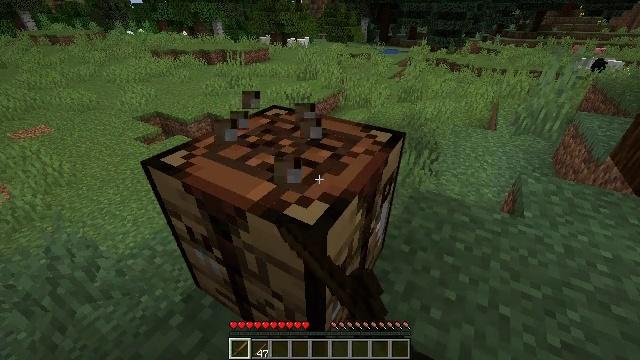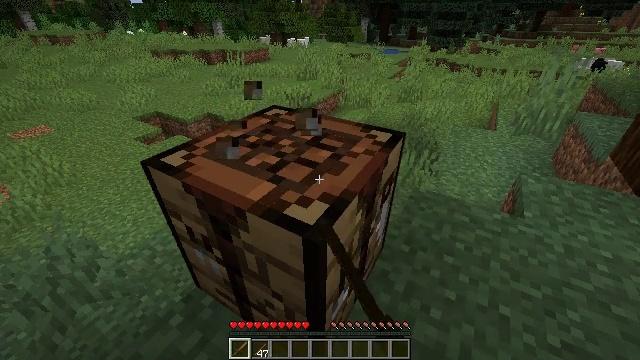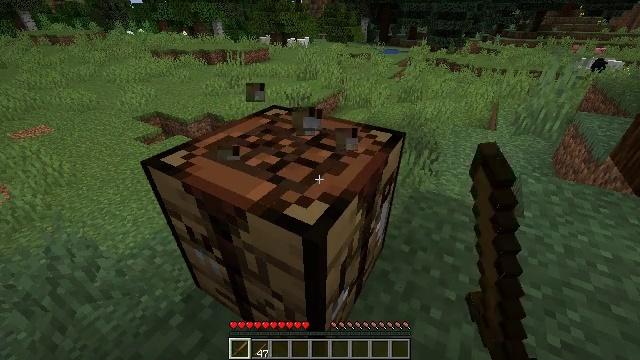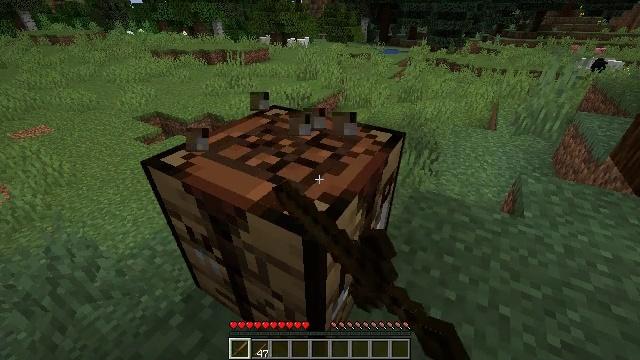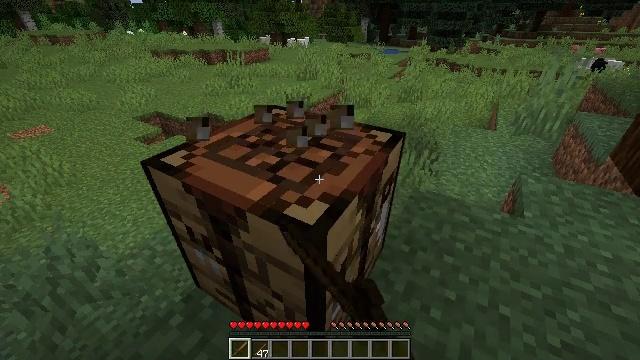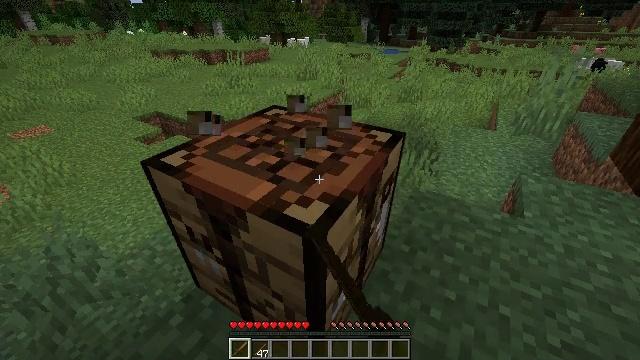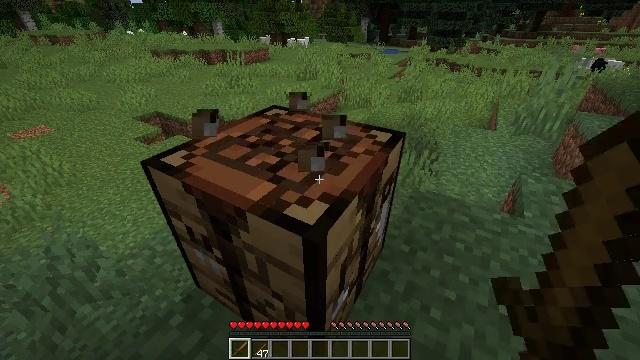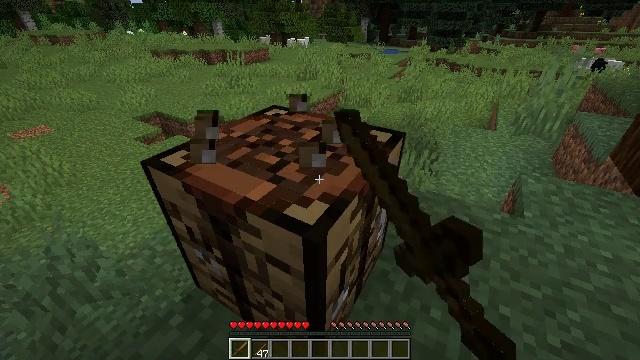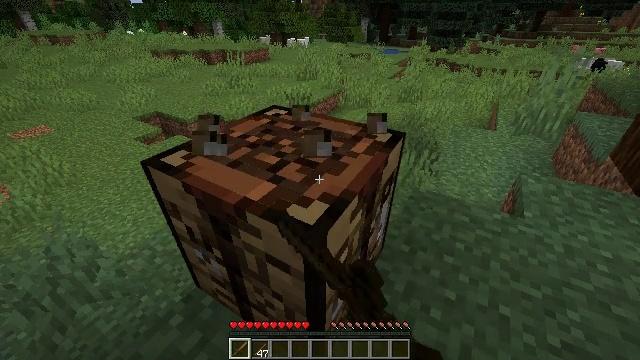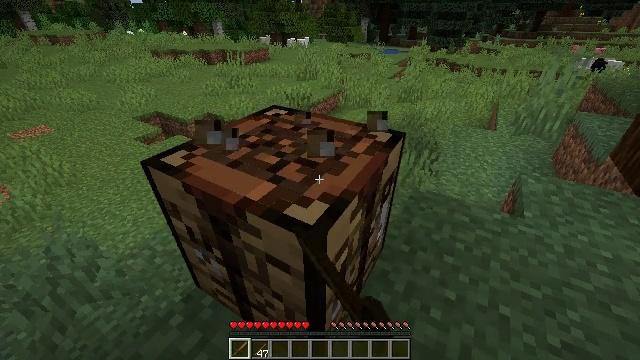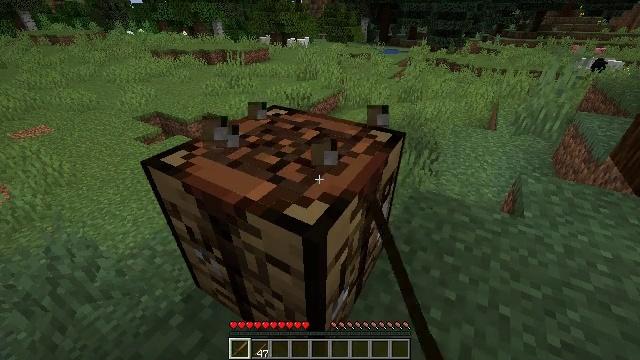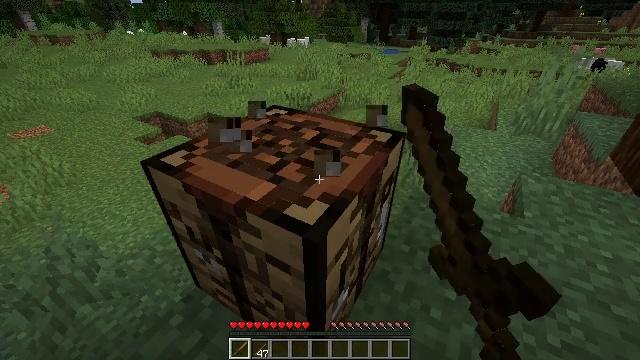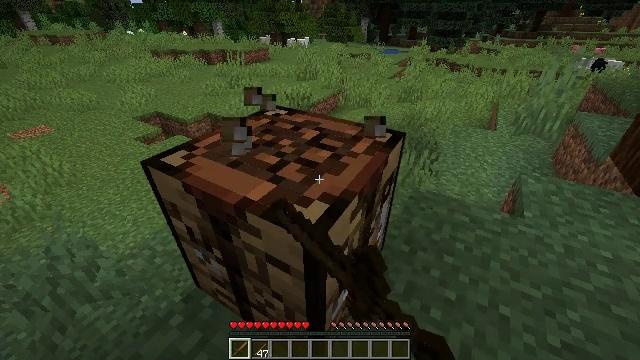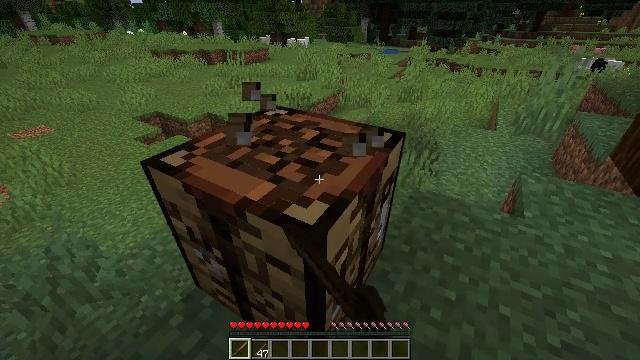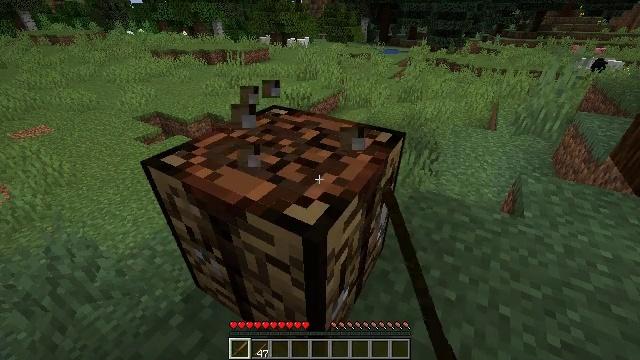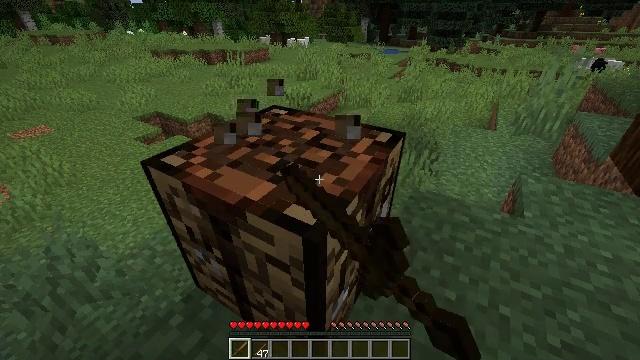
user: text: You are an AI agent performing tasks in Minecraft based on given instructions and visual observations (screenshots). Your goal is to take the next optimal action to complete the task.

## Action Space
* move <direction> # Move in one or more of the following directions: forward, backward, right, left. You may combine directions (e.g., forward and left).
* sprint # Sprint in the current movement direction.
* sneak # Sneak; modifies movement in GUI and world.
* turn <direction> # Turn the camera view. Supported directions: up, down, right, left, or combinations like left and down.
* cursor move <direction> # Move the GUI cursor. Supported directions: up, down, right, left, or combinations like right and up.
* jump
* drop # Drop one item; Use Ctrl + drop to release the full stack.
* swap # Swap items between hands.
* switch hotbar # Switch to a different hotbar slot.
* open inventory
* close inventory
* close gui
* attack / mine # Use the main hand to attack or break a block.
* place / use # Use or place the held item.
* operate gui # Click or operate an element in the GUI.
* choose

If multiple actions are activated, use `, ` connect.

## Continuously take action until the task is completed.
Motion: motion action
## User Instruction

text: Attack the crafting table to break it.
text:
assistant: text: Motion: attack / mine
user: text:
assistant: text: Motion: attack / mine
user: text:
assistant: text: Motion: attack / mine
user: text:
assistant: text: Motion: attack / mine
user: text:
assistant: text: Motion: attack / mine
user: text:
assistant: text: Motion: attack / mine
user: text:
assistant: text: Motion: attack / mine
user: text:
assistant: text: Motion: attack / mine
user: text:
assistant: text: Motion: attack / mine
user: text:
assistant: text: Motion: attack / mine
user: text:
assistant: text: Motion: attack / mine
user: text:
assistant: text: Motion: attack / mine
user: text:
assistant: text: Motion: attack / mine
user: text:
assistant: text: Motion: attack / mine
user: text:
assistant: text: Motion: attack / mine
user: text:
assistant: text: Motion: attack / mine
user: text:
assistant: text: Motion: attack / mine
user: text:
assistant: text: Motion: attack / mine
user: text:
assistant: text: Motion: attack / mine
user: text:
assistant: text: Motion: attack / mine
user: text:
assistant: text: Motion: attack / mine
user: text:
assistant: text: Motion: attack / mine
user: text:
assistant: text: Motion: attack / mine
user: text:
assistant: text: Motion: attack / mine
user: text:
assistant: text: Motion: attack / mine
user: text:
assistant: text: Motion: attack / mine
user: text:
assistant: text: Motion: attack / mine